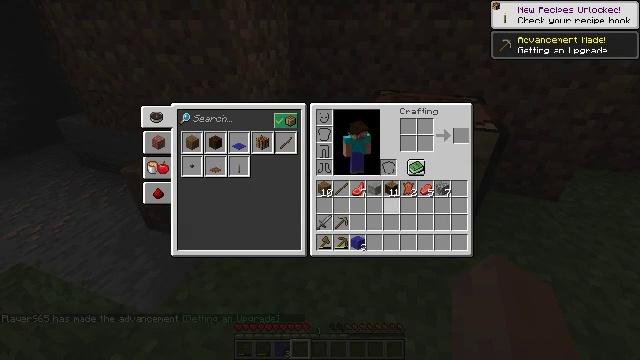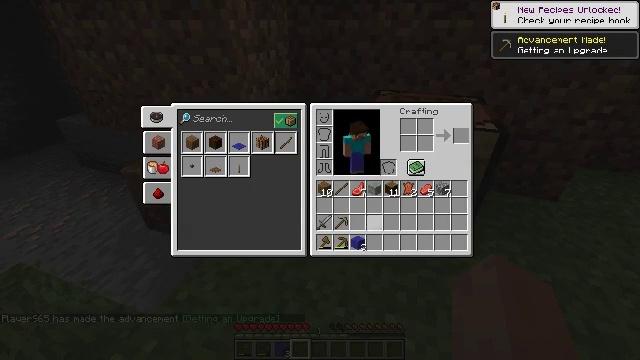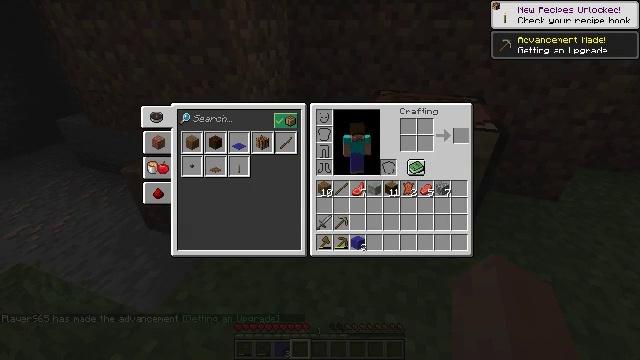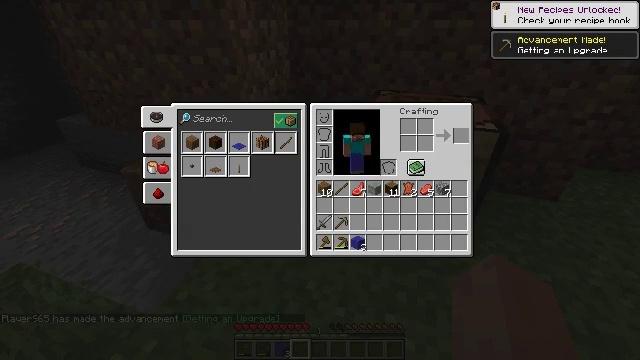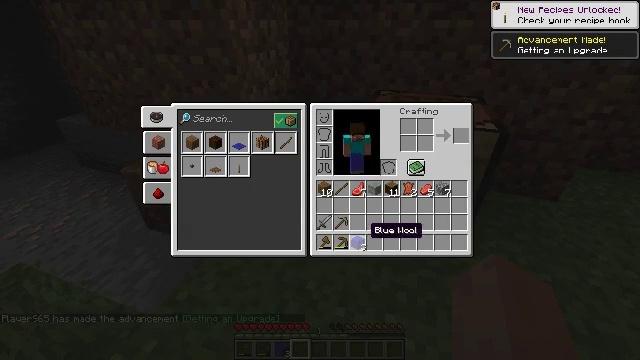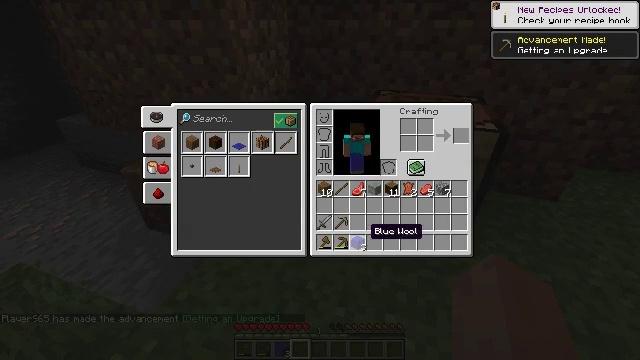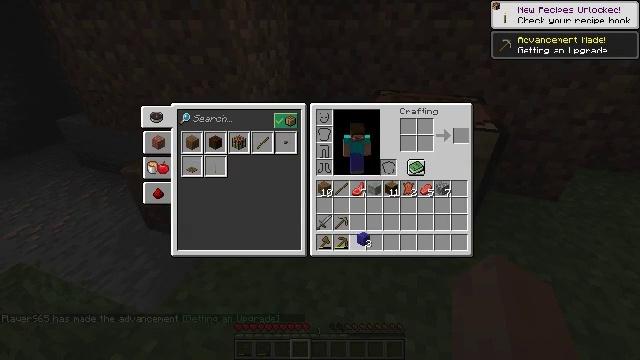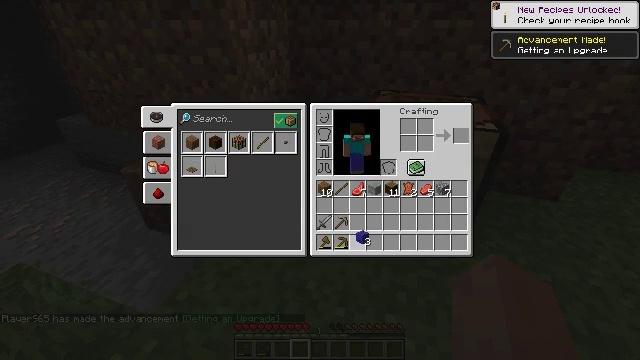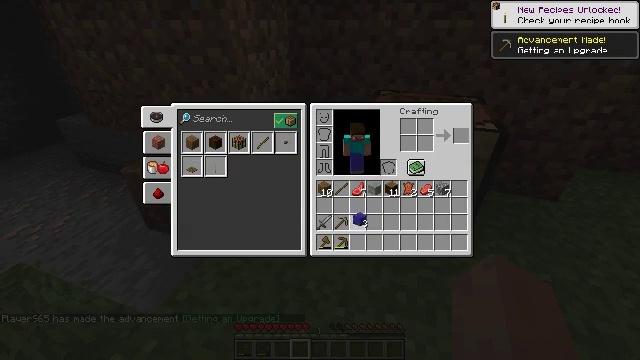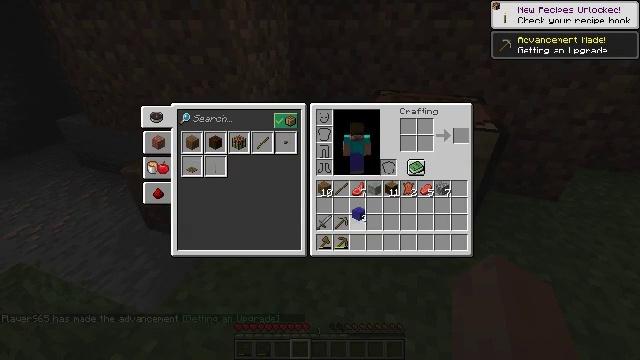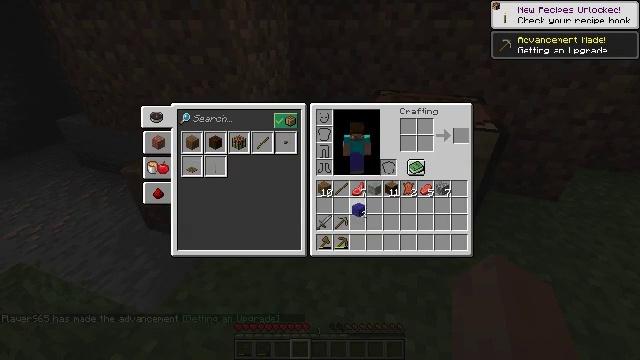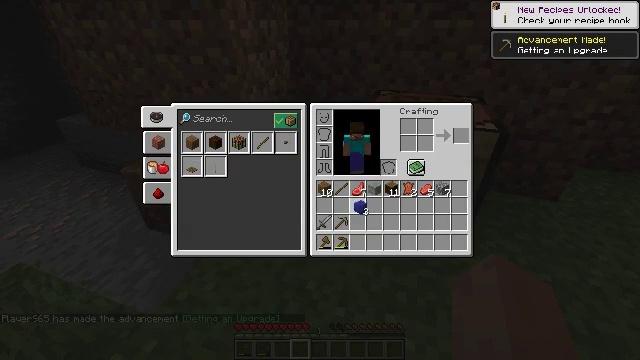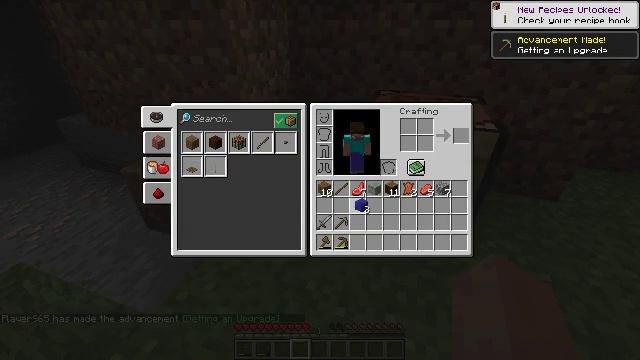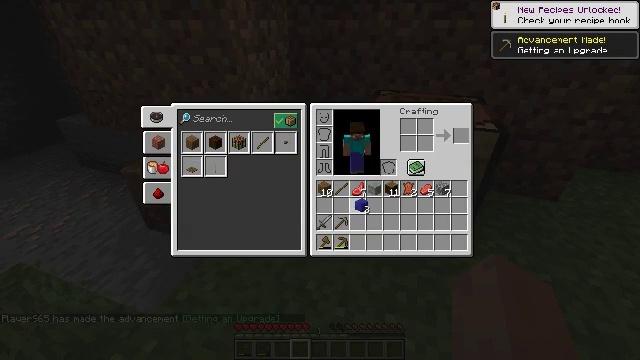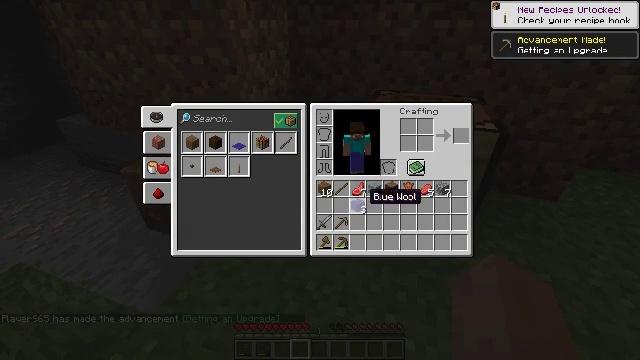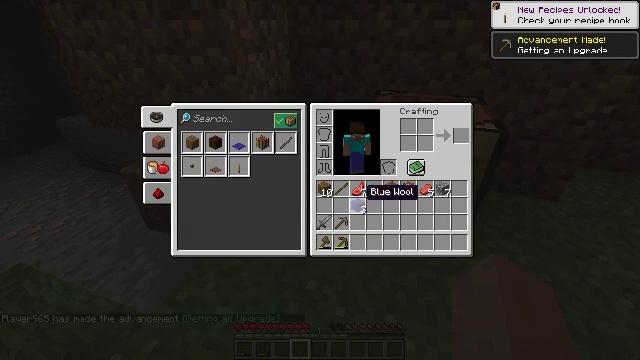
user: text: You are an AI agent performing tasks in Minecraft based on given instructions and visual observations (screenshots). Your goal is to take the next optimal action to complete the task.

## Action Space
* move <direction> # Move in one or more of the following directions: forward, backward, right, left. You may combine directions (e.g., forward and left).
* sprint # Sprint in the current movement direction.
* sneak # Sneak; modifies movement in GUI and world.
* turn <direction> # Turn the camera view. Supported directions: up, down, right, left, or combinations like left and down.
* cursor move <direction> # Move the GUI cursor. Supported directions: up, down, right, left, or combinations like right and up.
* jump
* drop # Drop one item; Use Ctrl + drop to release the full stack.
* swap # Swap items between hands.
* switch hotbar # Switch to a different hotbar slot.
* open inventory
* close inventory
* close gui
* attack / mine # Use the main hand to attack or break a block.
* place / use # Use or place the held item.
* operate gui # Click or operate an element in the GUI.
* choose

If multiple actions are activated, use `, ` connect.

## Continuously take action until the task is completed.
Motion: motion action
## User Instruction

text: Use a crafting table to craft a blue bed.
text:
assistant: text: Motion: cursor move left and down
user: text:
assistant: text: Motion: no_op
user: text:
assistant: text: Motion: no_op
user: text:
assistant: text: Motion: cursor move down
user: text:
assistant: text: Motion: no_op
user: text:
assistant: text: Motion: operate gui
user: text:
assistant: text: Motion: operate gui
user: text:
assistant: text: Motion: cursor move up
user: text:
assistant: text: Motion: no_op
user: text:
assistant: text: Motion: no_op
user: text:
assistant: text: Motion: no_op
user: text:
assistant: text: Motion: operate gui
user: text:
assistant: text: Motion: operate gui
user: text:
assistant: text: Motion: no_op
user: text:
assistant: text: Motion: no_op
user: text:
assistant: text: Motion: cursor move left and up
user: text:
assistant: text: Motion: cursor move left and up
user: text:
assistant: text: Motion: cursor move left and up
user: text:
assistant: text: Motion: cursor move left and up
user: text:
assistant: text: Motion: no_op
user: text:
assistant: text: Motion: no_op
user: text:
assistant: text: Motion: cursor move right and up
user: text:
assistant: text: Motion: cursor move right
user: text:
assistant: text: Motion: no_op
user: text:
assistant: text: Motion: cursor move left
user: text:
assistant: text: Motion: no_op
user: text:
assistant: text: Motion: no_op
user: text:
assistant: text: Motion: no_op
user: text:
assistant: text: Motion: no_op
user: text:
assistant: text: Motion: no_op